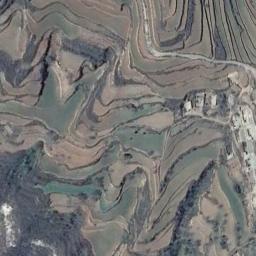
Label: terrace